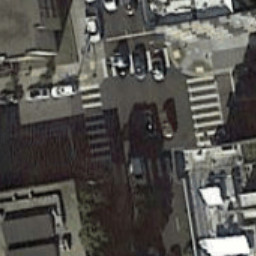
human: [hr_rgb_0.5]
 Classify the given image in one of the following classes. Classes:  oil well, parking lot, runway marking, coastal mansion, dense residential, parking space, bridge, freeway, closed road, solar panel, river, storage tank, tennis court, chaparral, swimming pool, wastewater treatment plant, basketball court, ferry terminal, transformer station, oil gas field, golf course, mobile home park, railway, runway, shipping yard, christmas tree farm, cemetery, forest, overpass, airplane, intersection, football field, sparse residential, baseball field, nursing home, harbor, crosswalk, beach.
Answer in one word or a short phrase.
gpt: crosswalk